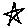
Label: star